Field crop: maize
Growth stage: 1
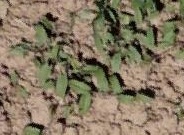
Species: convolvulus